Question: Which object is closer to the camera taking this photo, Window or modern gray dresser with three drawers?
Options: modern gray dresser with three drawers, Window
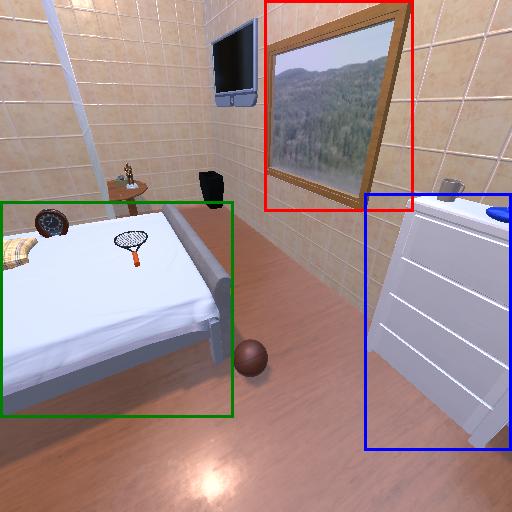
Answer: modern gray dresser with three drawers